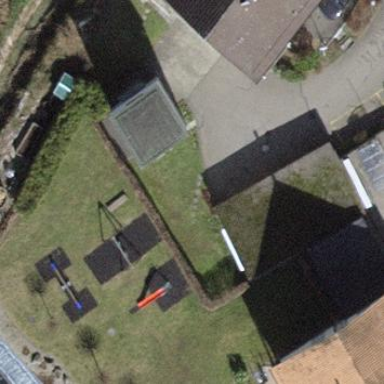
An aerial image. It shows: Group of garages.